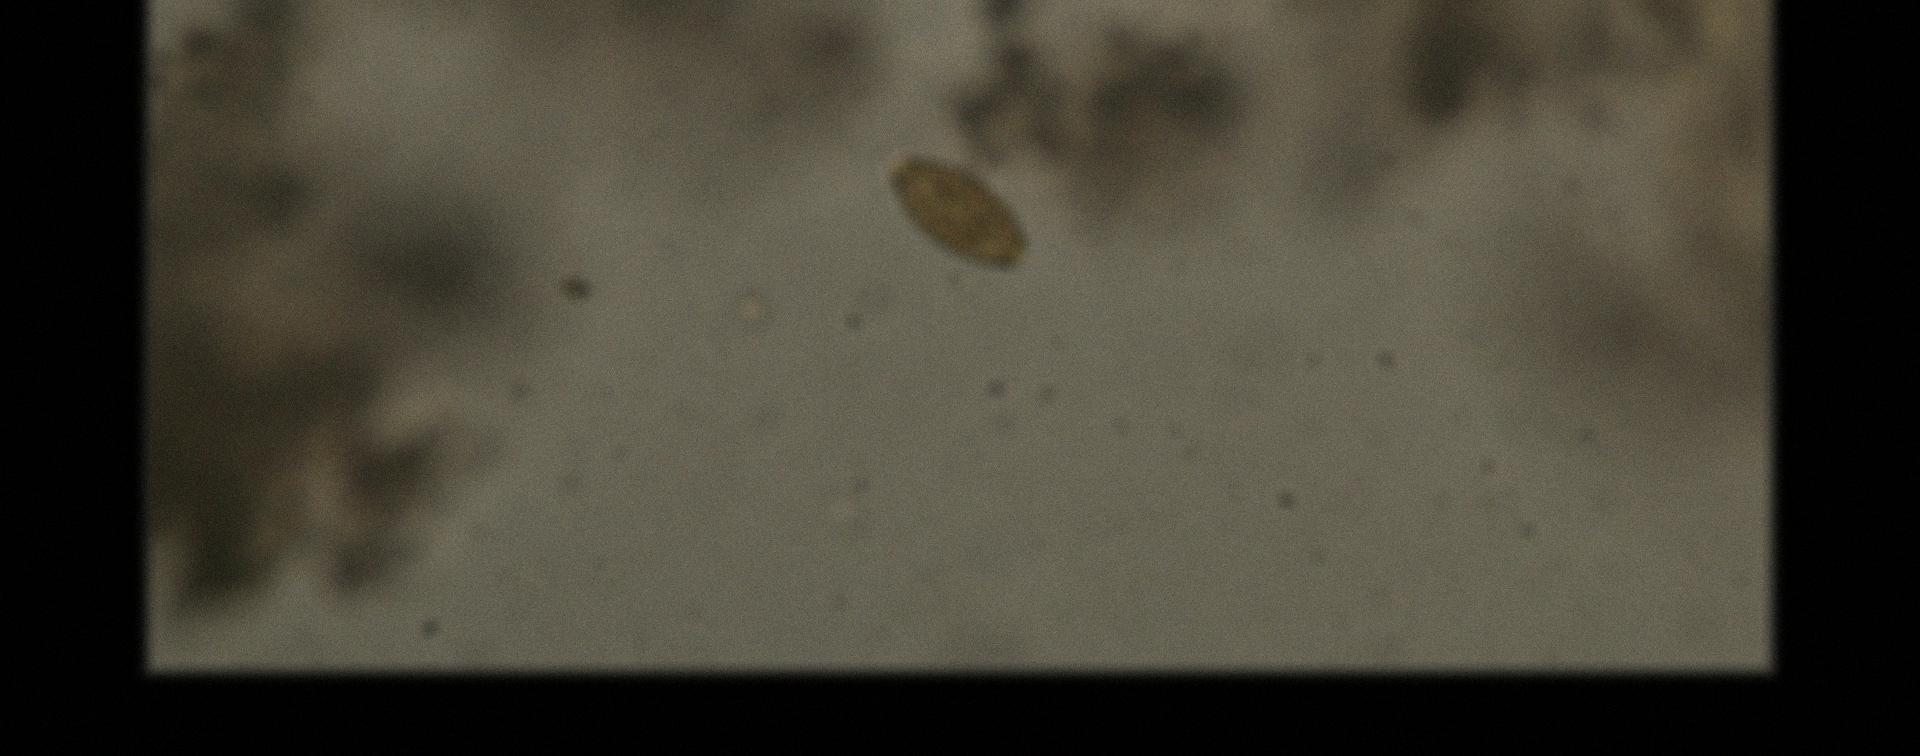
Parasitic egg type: Trichuris trichiura